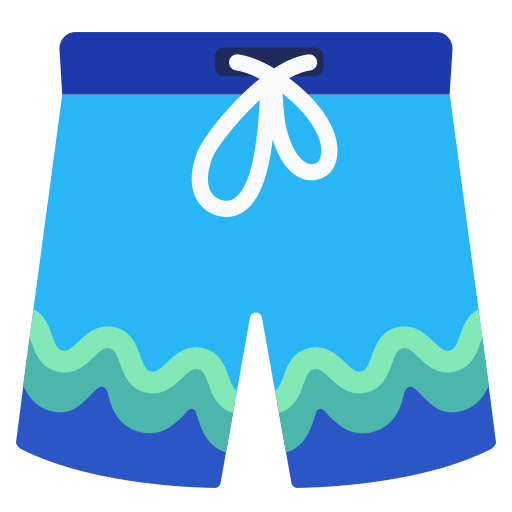
Emoji: 🩳